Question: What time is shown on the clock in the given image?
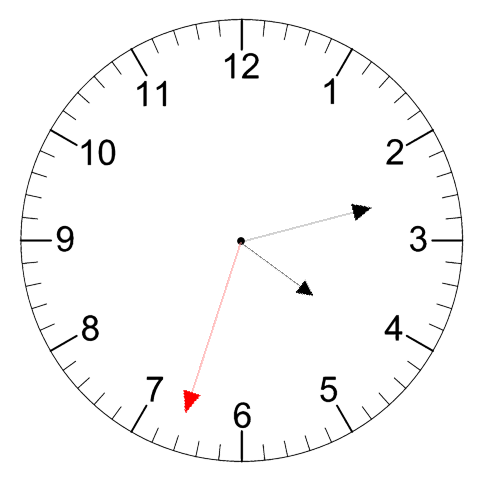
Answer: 04:12:33